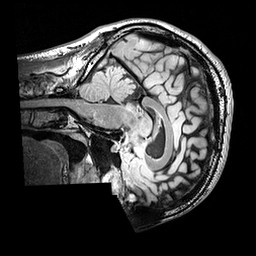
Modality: FLAIR
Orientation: sagittal
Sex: male
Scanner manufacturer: siemens
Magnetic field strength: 3 T
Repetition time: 5 s
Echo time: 0.395 s